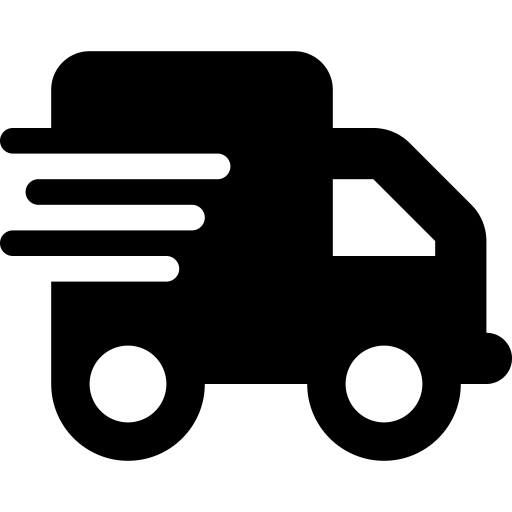
Tags: icon, FontAwesome, fa-icon, solid, truck, fast